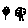
Label: flower